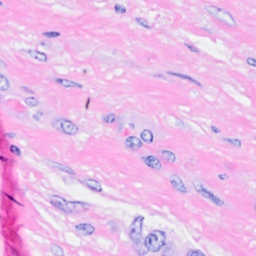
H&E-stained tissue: Breast